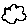
Label: cloud